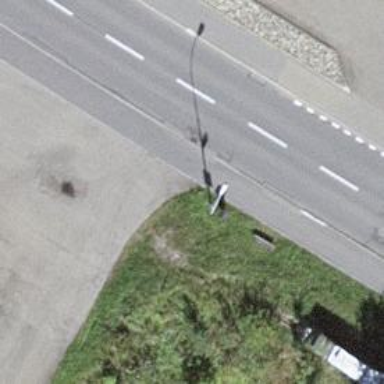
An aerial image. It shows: Bus stop with platform for public transport.